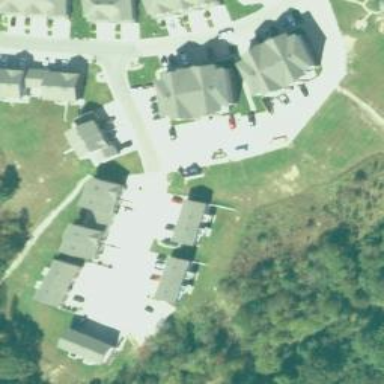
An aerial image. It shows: Asphalt road in residential area.